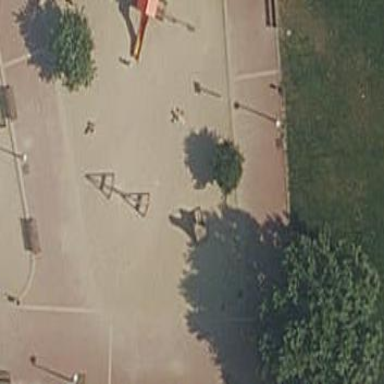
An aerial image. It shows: Playground area for leisure activities on the land.